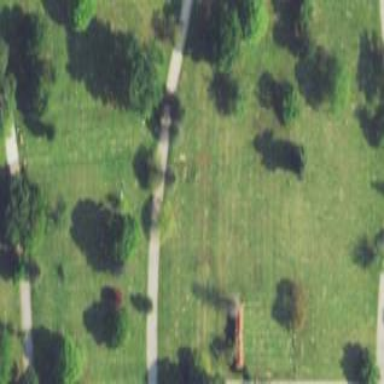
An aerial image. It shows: Cemetery.